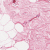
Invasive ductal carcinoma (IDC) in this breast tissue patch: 0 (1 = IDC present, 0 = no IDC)